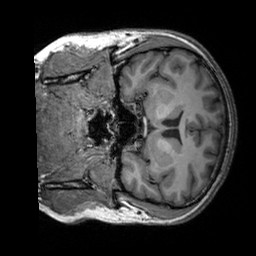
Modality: T1w
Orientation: coronal
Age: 27
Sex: male
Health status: healthy
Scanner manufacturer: siemens
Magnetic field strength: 3 T
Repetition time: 2.3 s
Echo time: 0.00303 s